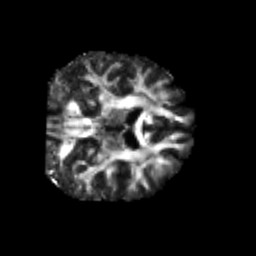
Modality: FA
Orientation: coronal
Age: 36
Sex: male
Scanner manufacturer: siemens
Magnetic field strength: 3 T
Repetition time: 3.5 s
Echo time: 0.125 s